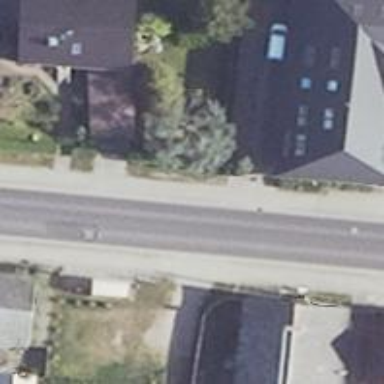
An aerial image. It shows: Secondary road with asphalt surface. There are sidewalks on both sides and track cycleway on the left.